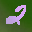
Label: 2